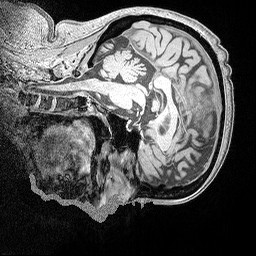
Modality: MP2RAGE
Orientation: sagittal
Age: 68
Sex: female
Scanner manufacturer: siemens
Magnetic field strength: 3 T
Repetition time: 5 s
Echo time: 0.00298 s